Question: I have a simple function that uses $.Ajax. It's working fine when I deploy the this page to my online website, but on my dev environment it doesn't work, but there is no error. I tried both $.Ajax and $.Post. both not working, but in the F12 profiler tool i see the traffic.
Any Idea?
Thanks.

'''
<script >
function RunAjax()
{
alert("before post");
$.post("http://myshulmgr.com/GetData.asmx/GetEventMembers", { PID: "32", EventID: "8" },
function (data) {
alert("Data Loaded: " + data);
});
$.ajax({
type: "POST",
url: "http://myshulmgr.com/GetData.asmx/GetEventMembers",
//data: {PID: iPID, EventID: iEventID},
data: "{'PID': '" + 32
+ "','EventID': '" + 8 + "'}",
contentType: "application/json; charset=utf-8",
dataType: "json",
success: function (jsonRes)
{
alert(jsonRes);
},
failure: function (msg)
{
alert(msg);
}
});
}
'''
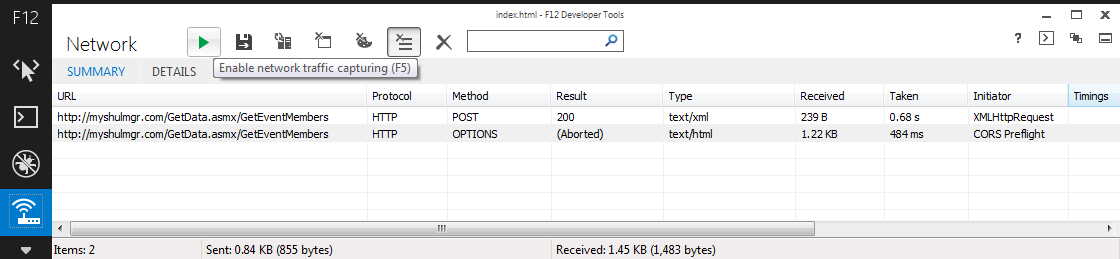
Answer: You cannot perform cross-domain request because of <URL>.
In your console you can see that this is actually the source of your problem:
console says '(Aborted)', giving a 'CORS preflight' initiatior, i.e you to perform an cross-domain request, but it was aborted due to security reasons.
The reason why it works on production and not on dev is because probably your production environment is in ('myshulmgr.com') to which the request is addressed, while .